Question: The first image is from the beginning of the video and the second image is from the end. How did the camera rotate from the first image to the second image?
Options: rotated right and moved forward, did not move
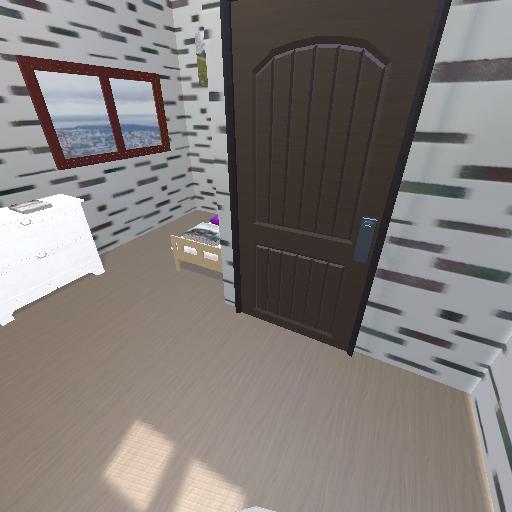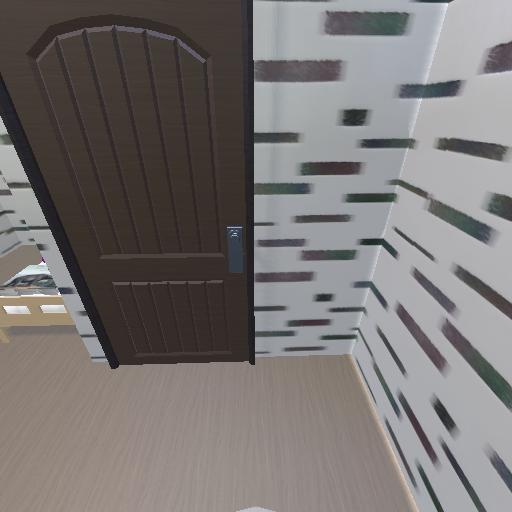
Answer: rotated right and moved forward